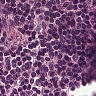
Metastatic tissue present: no